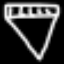
Label: diamond